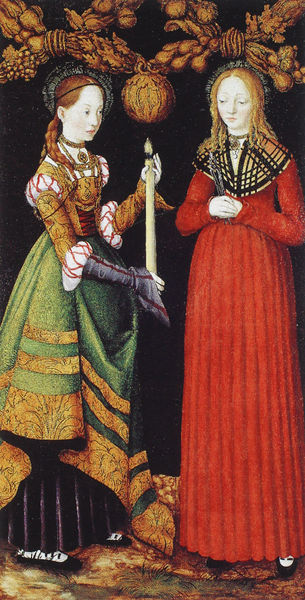
Titel: Hl. Genoveva und hl. Apollonia
Künstler: Lukas Cranach
Institution: London, National Gallery
Schlagwörter: gemälde, laub, frauen, grün, damen, frau, hintergrund, kleid, kleider, licht, schmuck, schwarz, weiss, dame, rot, schal, weg, wiese, blond, falten, gesicht, kragen, tod, trauer, hände, portrait, porträt, gewand, gold, mantel, reich, paar, girlande, gotik, locken, puffärmel, traurig, früchte, zwei, ballerina, halsband, schuhe, stab, bündel, ernte, kette, herbst, haarband, falte, zopf, streng, dekor, kerze, streifen, faltenwurf, edel, doppelportrait, flamme, parallel, kittel, kugel, schuh, allegorie, brokat, gesciht, girlanden, nimbus, sterben, wohlhabend, strenge, heilige, eichen, gebinde, heilig, weise, fromm, eichel, empfängnis, cranach, paralell, geschlitzte ärmel, 1500, giralnde